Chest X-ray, AP view. Patient: 45 years old, sex F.
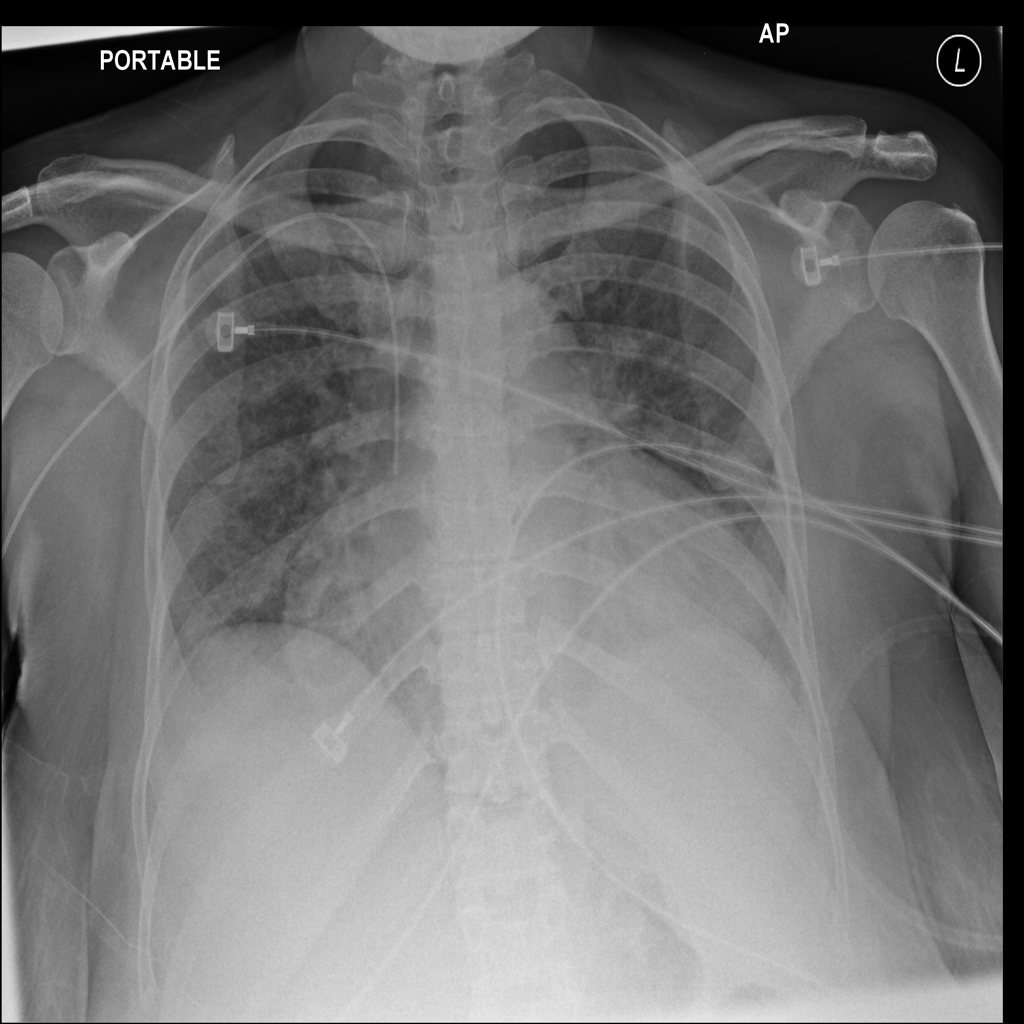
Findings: Effusion